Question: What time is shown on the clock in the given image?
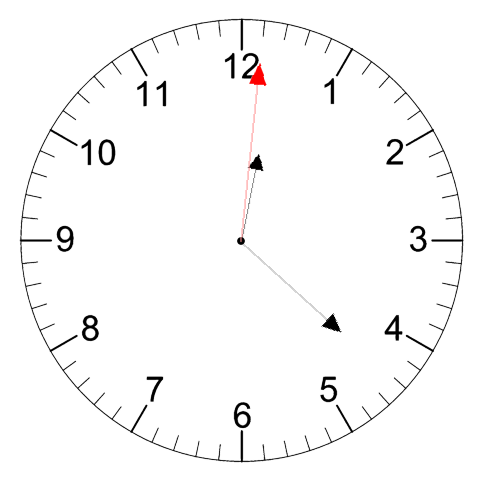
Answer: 12:22:01